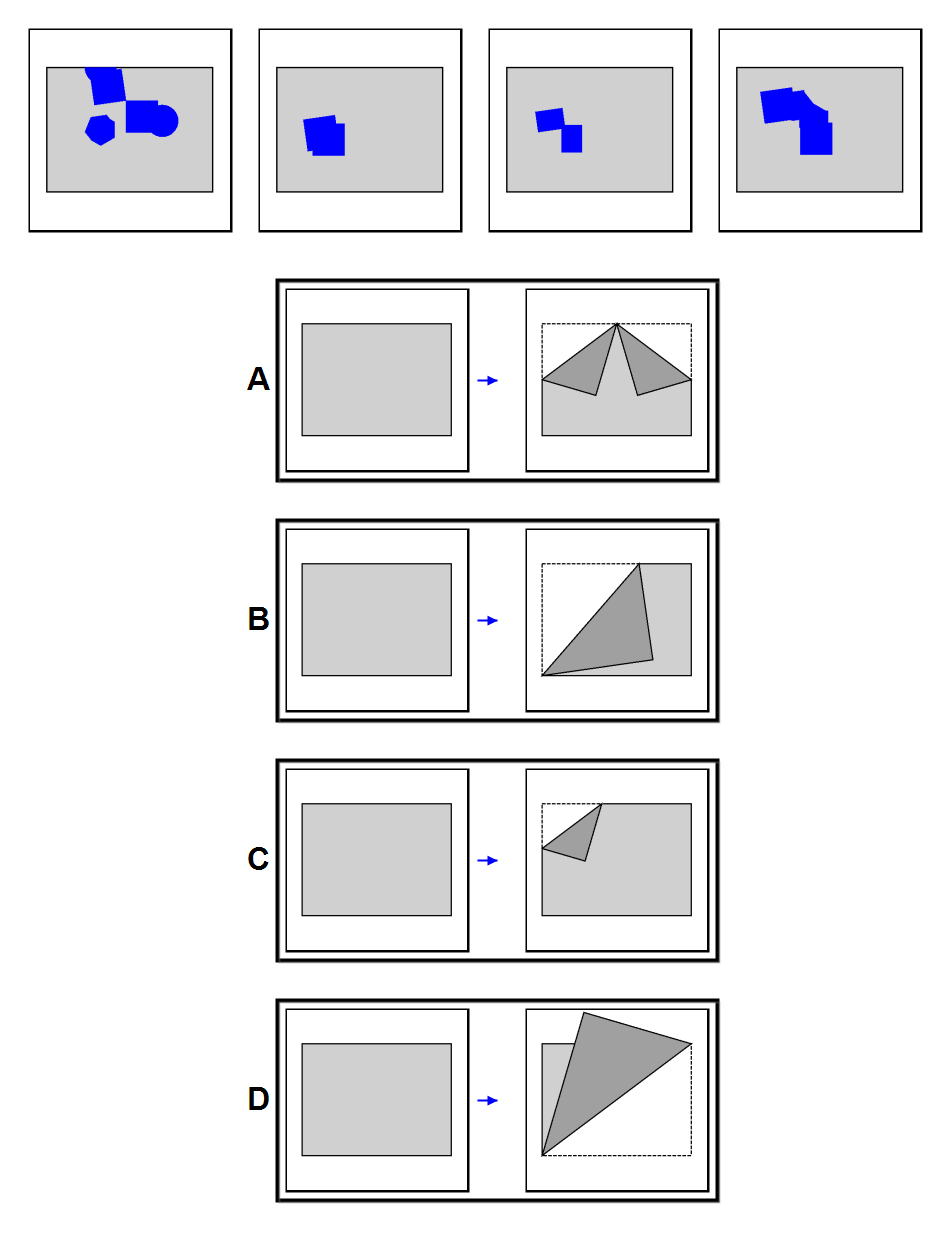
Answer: B